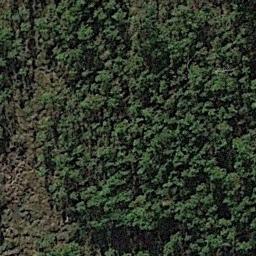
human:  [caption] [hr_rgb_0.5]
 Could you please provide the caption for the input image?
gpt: The forest has many dense green trees and sparse yellow chaparrals .

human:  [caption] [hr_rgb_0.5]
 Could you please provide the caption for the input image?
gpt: This is a dense forest .

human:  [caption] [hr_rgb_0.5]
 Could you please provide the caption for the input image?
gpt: Many trees with brown and green leaves are in a forest .

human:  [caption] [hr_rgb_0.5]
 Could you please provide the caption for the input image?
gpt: The forest is consist of dry trees and green trees .

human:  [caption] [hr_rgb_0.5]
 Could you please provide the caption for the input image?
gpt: A dense forest with many green trees and some brown trees .